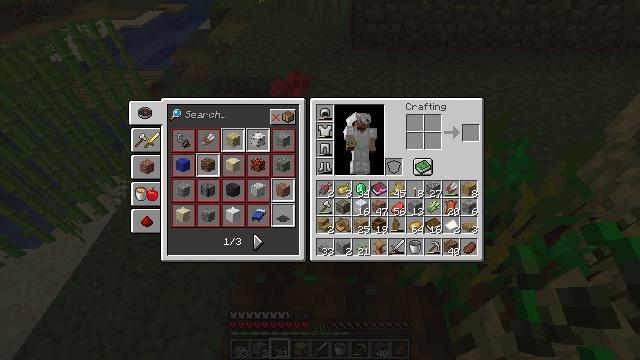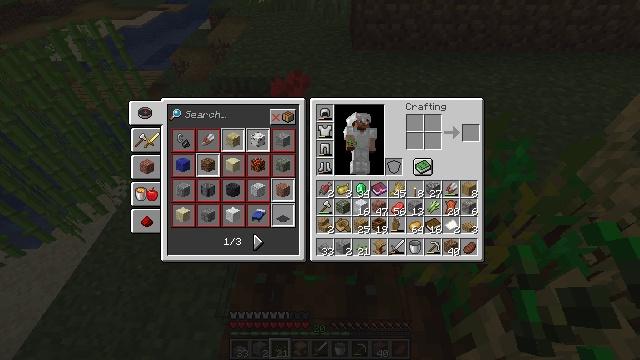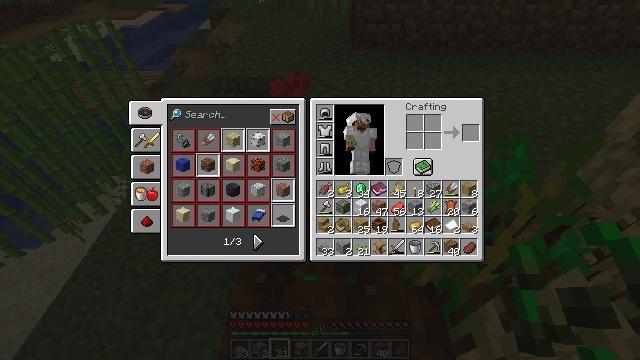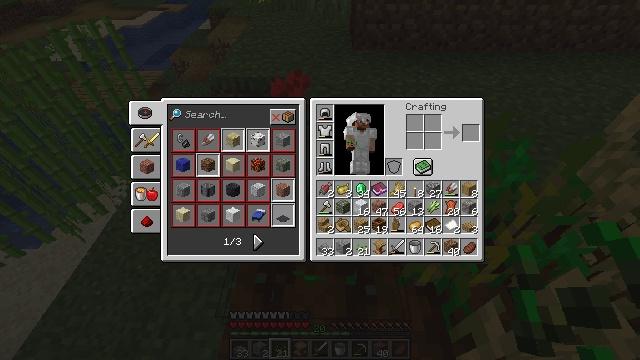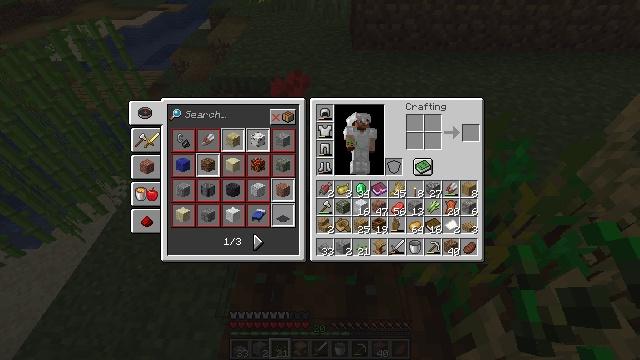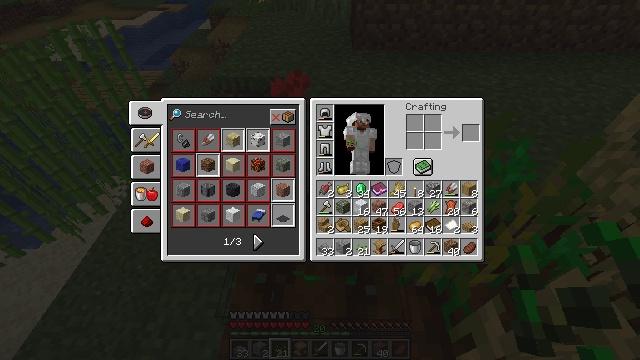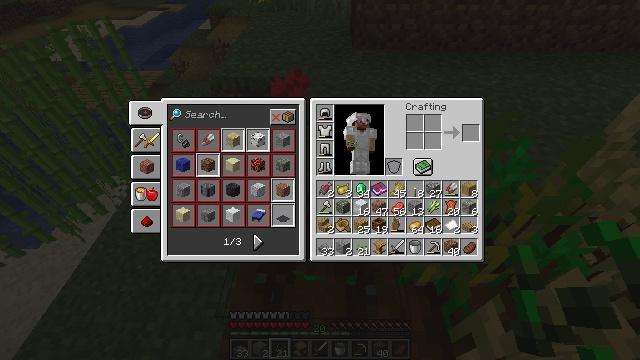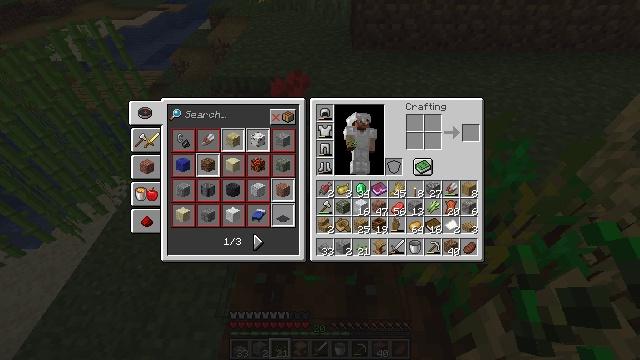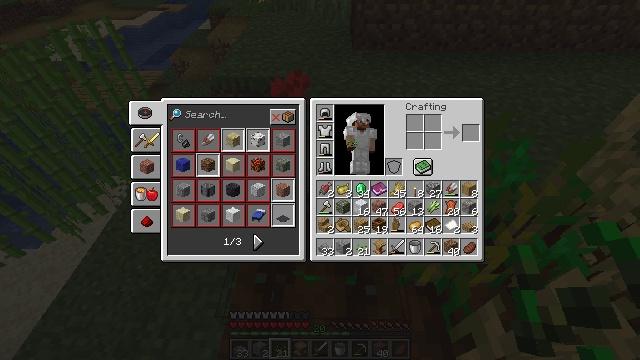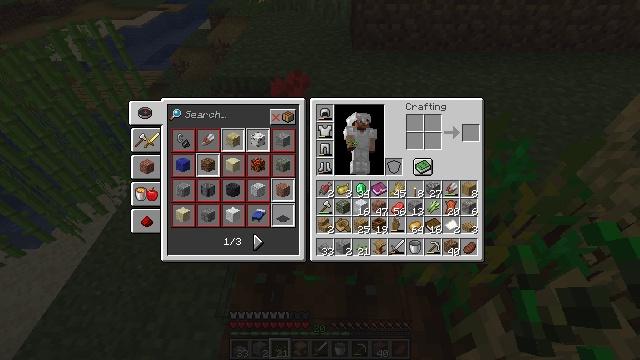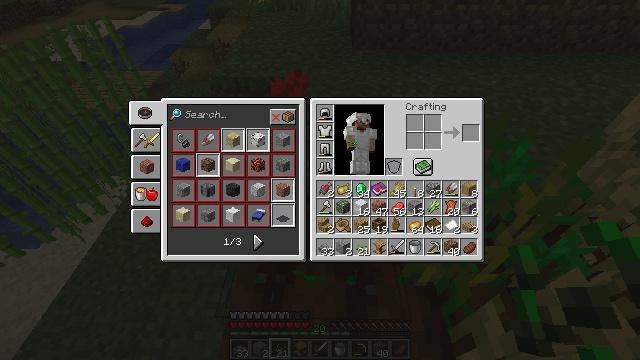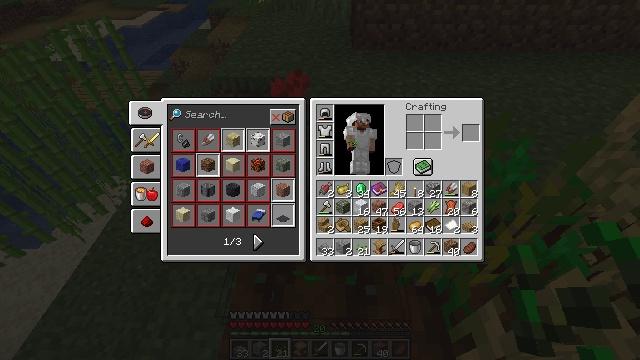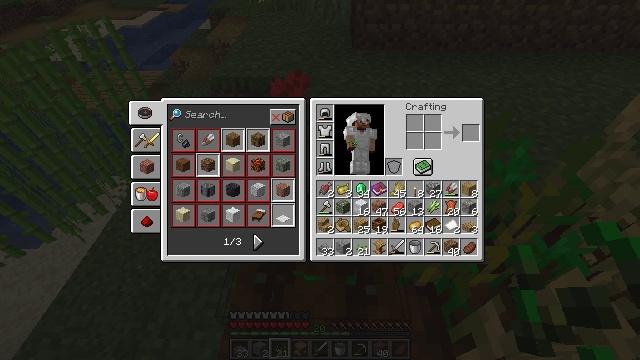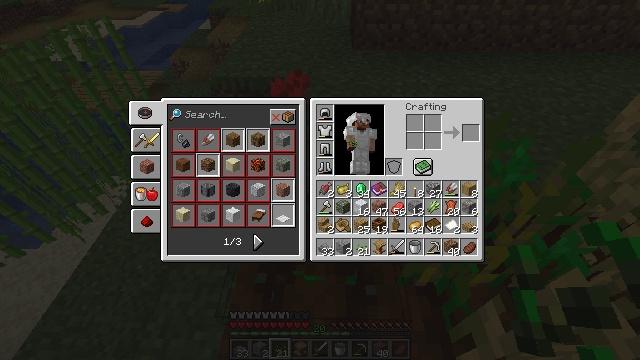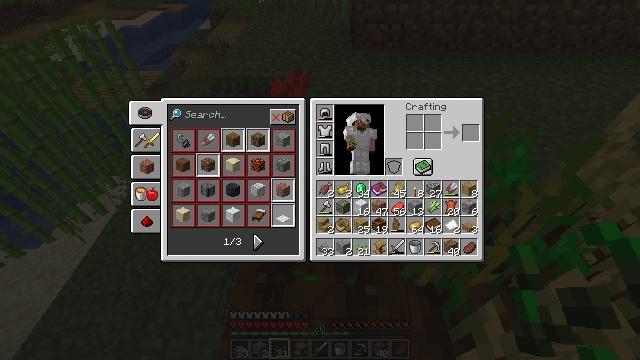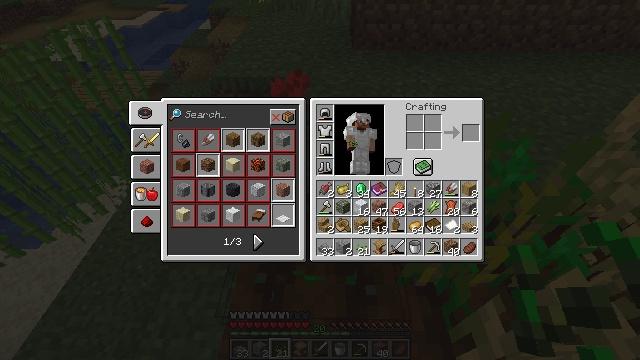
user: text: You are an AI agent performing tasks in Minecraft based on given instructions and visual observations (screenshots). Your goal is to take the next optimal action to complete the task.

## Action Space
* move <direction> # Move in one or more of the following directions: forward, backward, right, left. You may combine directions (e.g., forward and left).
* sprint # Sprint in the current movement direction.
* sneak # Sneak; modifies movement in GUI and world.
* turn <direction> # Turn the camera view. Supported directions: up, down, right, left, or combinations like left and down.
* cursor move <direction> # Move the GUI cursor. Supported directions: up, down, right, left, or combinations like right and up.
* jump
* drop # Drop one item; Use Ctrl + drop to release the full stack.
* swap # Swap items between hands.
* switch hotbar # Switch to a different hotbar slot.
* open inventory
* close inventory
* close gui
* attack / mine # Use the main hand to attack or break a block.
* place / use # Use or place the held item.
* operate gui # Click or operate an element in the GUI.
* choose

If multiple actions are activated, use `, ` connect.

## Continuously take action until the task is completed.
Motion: motion action
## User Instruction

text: Drop a poisonous potato.
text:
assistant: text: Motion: no_op
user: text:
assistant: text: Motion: no_op
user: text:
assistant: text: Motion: no_op
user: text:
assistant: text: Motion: no_op
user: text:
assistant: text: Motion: no_op
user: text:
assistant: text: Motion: no_op
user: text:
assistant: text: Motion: no_op
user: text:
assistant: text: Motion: no_op
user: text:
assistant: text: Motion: no_op
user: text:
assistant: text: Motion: no_op
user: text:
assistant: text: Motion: no_op
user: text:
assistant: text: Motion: no_op
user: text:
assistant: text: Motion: no_op
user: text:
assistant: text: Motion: no_op
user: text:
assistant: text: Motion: no_op
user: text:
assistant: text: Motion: no_op
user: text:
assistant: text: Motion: no_op
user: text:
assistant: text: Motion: no_op
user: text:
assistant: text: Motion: no_op
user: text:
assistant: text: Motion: no_op
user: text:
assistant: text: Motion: no_op
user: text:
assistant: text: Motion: no_op
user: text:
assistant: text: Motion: no_op
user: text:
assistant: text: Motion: no_op
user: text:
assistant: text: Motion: no_op
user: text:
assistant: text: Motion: no_op
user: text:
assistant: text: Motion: no_op
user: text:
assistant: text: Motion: no_op
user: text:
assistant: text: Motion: no_op
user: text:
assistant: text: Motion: no_op